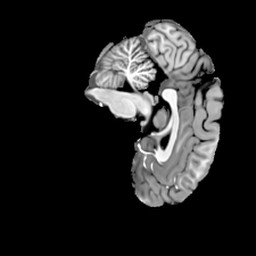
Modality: T1w
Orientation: sagittal
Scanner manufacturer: siemens
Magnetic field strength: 7 T